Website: lowes
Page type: billing-address
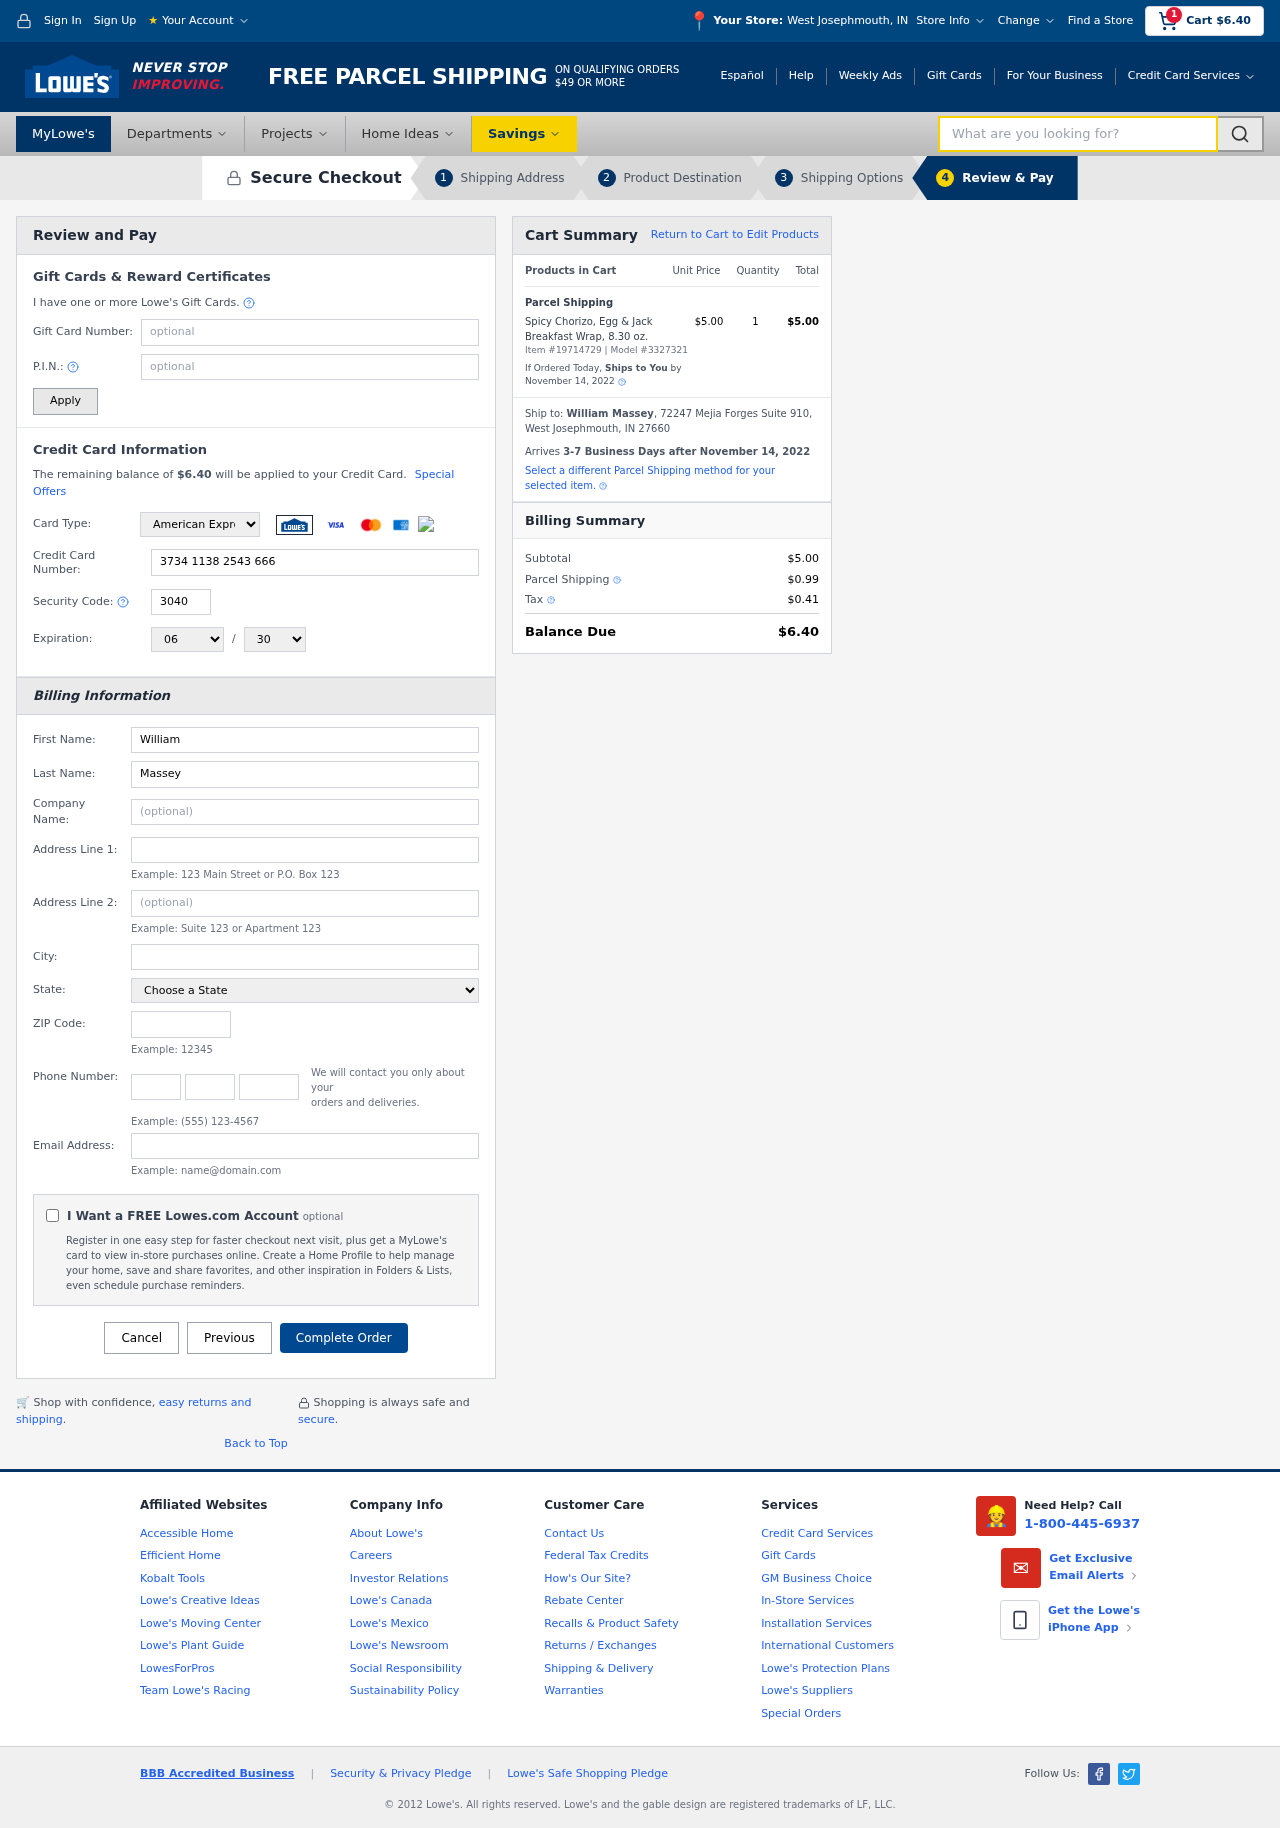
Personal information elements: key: PII_CARD_CVV
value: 3040
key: PII_CARD_EXPIRY_MONTH
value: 06
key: PII_CARD_EXPIRY_YEAR
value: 30
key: PII_CARD_NUMBER
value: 3734 1138 2543 666
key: PII_CARD_TYPE
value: American Express
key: PII_CITY
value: West Josephmouth
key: PII_CITY_STATE
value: West Josephmouth, IN
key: PII_EMAIL
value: william_massey@yahoo.com
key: PII_FIRSTNAME
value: William
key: PII_FULLNAME
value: William Massey
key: PII_LASTNAME
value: Massey
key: PII_PHONE_AREA
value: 753
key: PII_PHONE_PREFIX
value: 309
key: PII_PHONE_SUFFIX
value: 6545
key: PII_POSTCODE
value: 27660
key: PII_STATE
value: Indiana
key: PII_STREET
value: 72247 Mejia Forges Suite 910
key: PII_STREET2
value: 187 Thomas Gardens
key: PII_CITY_STATE_ZIP
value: West Josephmouth, IN 27660
Product elements: key: PRODUCT1_NAME
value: Spicy Chorizo, Egg & Jack Breakfast Wrap, 8.30 oz.
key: PRODUCT1_PRICE
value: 5
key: PRODUCT1_QUANTITY
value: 1
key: PRODUCT_ITEM_NUMBER
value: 19714729
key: PRODUCT_MODEL_NUMBER
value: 3327321
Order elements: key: ORDER_SUBTOTAL
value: $6.40
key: ORDER_TOTAL
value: $6.40
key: ORDER_SHIPPING_DATE
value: November 14, 2022
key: ORDER_SUBTOTAL
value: $5.00
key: ORDER_DELIVERY_DATE
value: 3-7 Business Days after November 14, 2022
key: ORDER_SHIPPING_DATE2
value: November 14, 2022
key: ORDER_SUBTOTAL2
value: $5.00
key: ORDER_SHIPPING_COST
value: $0.99
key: ORDER_TAX
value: $0.41
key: ORDER_TOTAL2
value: $6.40
Search elements: key: HEADER_SEARCH
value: What are you looking for?